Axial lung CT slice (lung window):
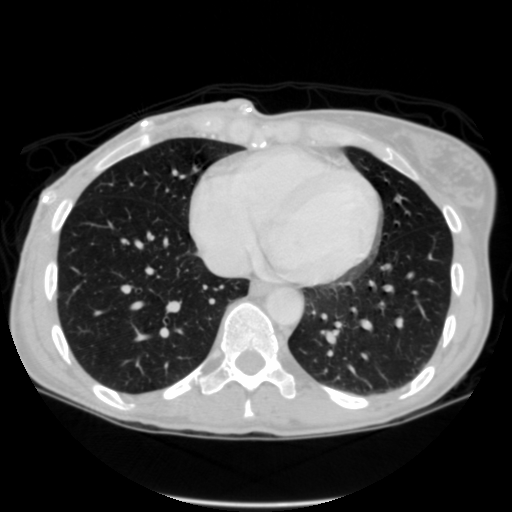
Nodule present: no